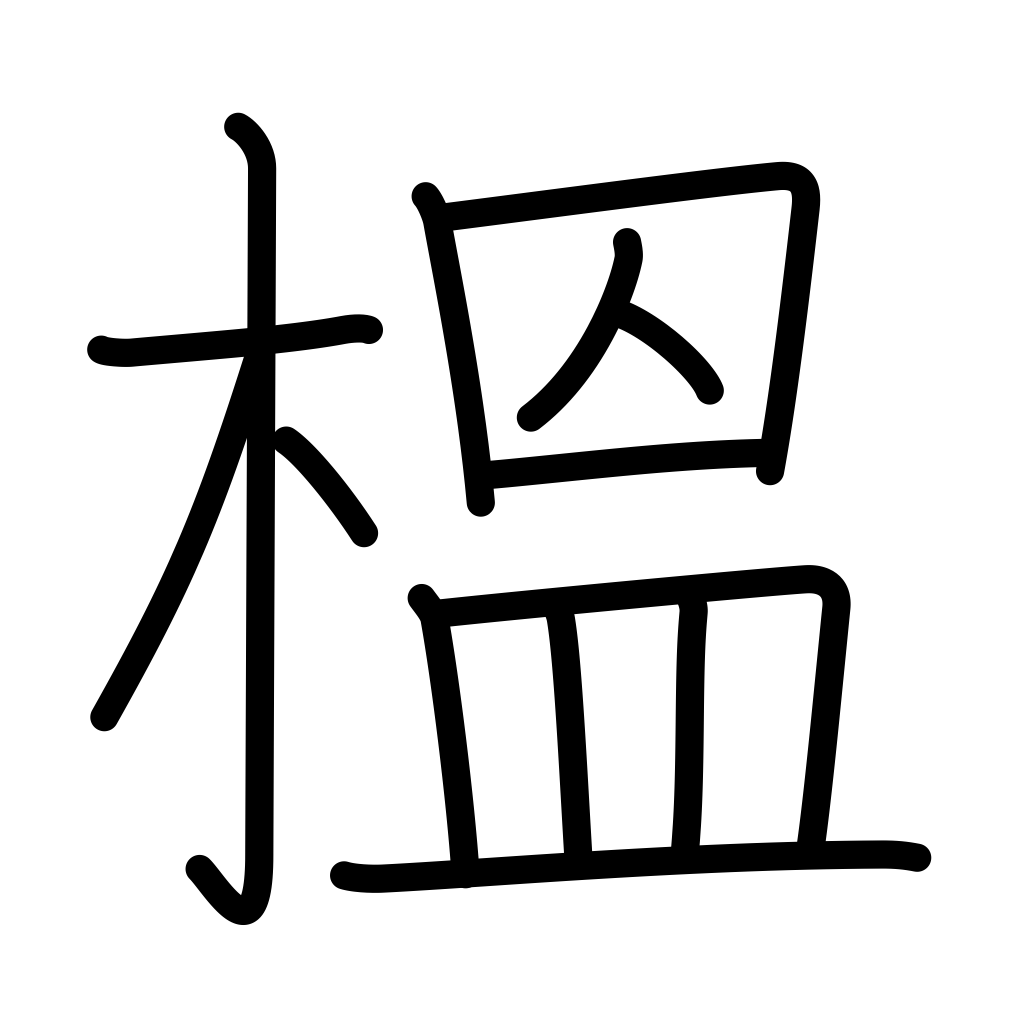
Meaning: quince